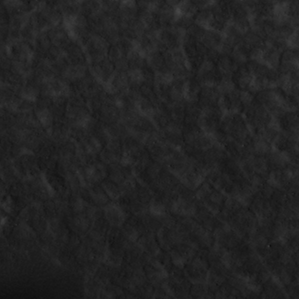
Label: non_frost